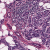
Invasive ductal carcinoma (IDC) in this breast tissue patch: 0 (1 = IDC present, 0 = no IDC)